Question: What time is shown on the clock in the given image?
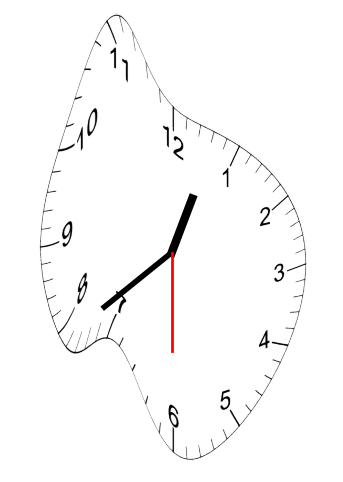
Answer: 12:38:30